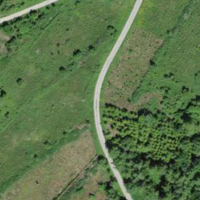
EUNIS habitat code: 44
Species observed at this site:
Tussilago farfara